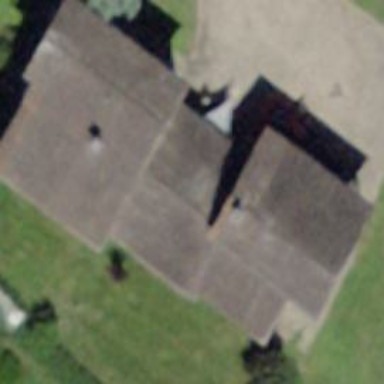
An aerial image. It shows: Simple house.